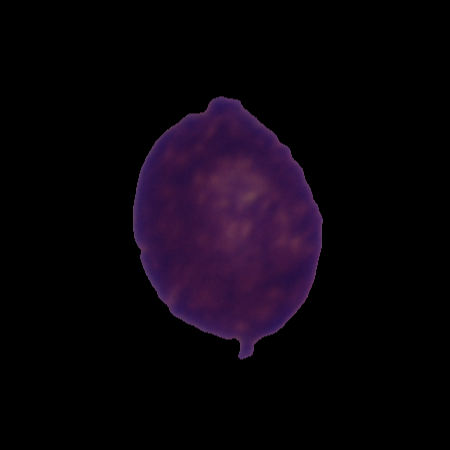
Label: cancer